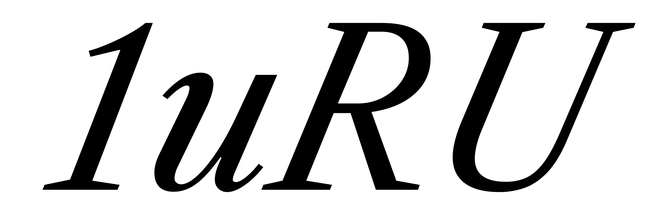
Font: LibreCaslonText-Italic_Italic